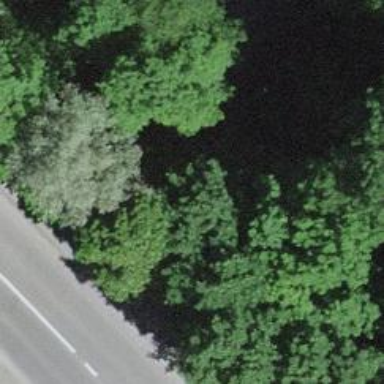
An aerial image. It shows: Culvert tunnel.